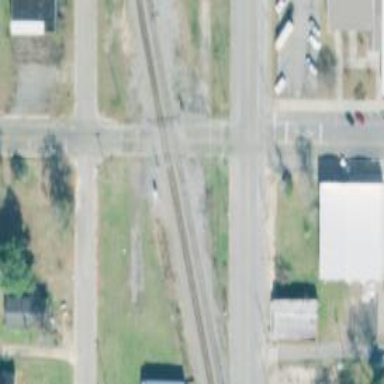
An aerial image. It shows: Level crossing with lights at the railway.